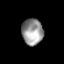
Tissue: prostate
Cell type: T cells
Senescence score: 0.3565
Nuclear area (px): 546
Mean DAPI intensity: 150.766